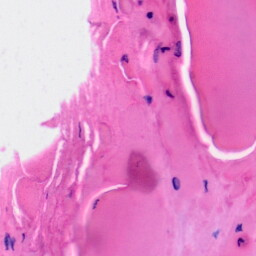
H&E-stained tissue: Skin